Field crop: maize
Growth stage: 2
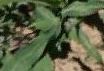
Species: maize